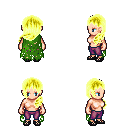
a pixel art fantasy rpg character, female body template, human, light skin, green tattered cape, magenta pants, gold left-swept hairstyle, ghillies, four views (front, back, left, right), 2x2 character sprite sheet, small pixel art, hard edges, no anti-aliasing